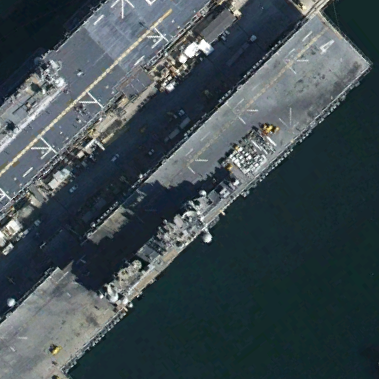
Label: assault